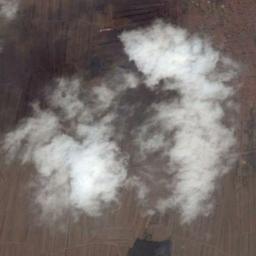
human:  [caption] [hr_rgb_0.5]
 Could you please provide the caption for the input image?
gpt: A thin cloud floated over the neat farmland .

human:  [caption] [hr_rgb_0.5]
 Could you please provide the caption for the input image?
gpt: The white cloud is above bare farmland .

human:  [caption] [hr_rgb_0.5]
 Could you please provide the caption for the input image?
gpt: The cumulus clouds are located above the khaki farmland and the shadow of the clouds is on the land .

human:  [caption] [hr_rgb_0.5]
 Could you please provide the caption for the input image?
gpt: White clouds on green and brown intersecting fields .

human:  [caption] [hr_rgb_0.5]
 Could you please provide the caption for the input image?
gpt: There are some white clouds over brown farmlands .